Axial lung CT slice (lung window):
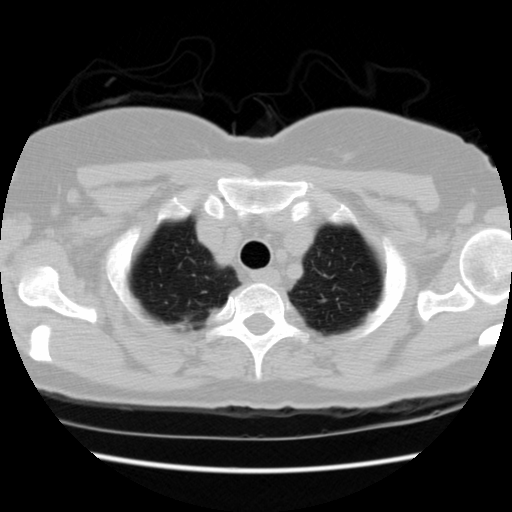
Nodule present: no